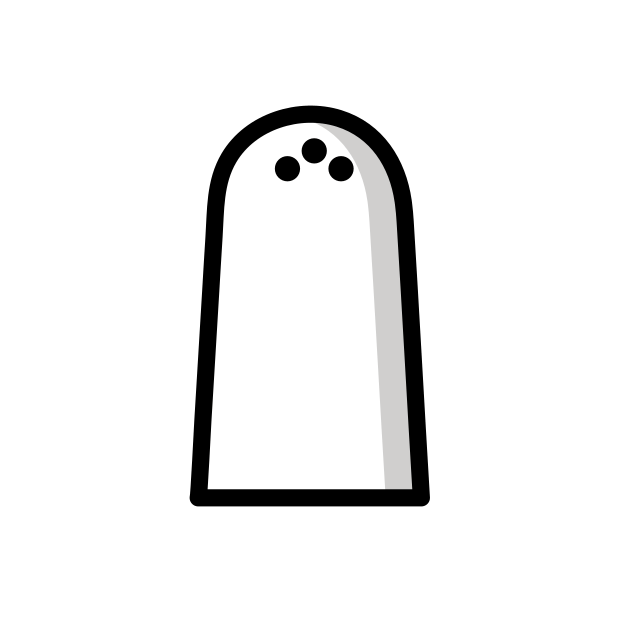
Emoji: 🧂
Name: salt shaker
Unicode: 0x1f9c2